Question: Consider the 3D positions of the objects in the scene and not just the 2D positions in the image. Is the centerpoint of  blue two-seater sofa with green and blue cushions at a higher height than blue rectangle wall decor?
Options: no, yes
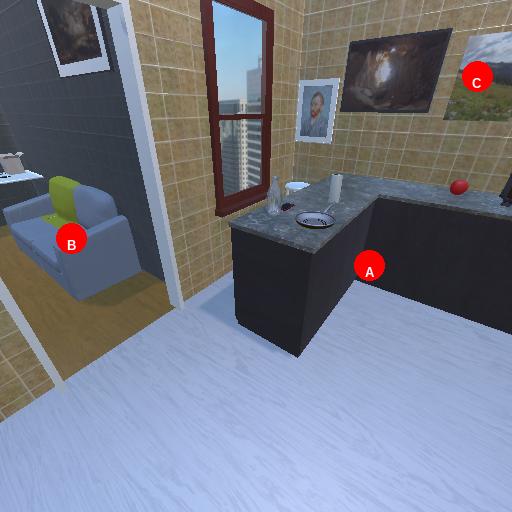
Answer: no